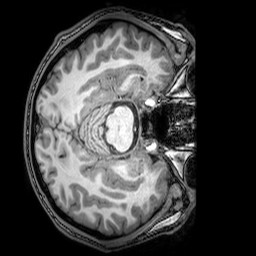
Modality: T1w
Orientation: axial
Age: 18
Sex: male
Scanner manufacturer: philips
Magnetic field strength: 3 T
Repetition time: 0.008113 s
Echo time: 0.003709 s